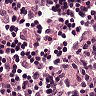
Metastatic tissue present: no